Question: i ve issue in alertview.. Initially i had 6 buttons in my alertview.. Then i had to add two more buttons into my alertview.. when i added two more buttons, the frame size becomes an issue..
Kindly refer the screenshot..
'''
-(IBAction)FilterButton:(id)sender
{
UIAlertView *alert1 = [[UIAlertView alloc]
initWithTitle:nil
message:@"
"
delegate:self
cancelButtonTitle:@"Cancel"
otherButtonTitles:@"Customer",@"Contact",@"Lead",@"Team Member",@"Ex-Team Member",@"Inactive Customer",@"All Contacts",nil];
[alert1 show];
}
- (void)alertView:(UIAlertView *)alertView clickedButtonAtIndex:(NSInteger)buttonIndex
{
switch (buttonIndex) {
case 1:
{
qsql = [NSString stringWithFormat:@"select * from pu_Contacts where ContactType = 'CUS' and isDeleted ='0';"];
[self selected];
break;
}
case 2:
{
qsql = [NSString stringWithFormat:@"select * from pu_Contacts where ContactType = 'CT' and isDeleted ='0';"];
[self selected];
break;
}
case 3:
{
qsql = [NSString stringWithFormat:@"select * from pu_Contacts where ContactType = 'LD' and isDeleted ='0';"];
[self selected];
break;
}
case 4:
{
qsql = [NSString stringWithFormat:@"select * from pu_Contacts where ContactType = 'TM' and isDeleted ='0';"];
[self selected];
break;
}
case 5:
{
qsql = [NSString stringWithFormat:@"select * from pu_Contacts where ContactType = 'ETM' and isDeleted ='0';"];
[self selected];
break;
}
case 6:
{
qsql = [NSString stringWithFormat:@"select * from pu_Contacts where ContactType = 'INACUS' and isDeleted ='0';"];
[self selected];
break;
}
case 7:
{
qsql = [NSString stringWithFormat:@"select * from pu_Contacts where isDeleted ='0';"];
[self selected];
break;
}
}
}
'''
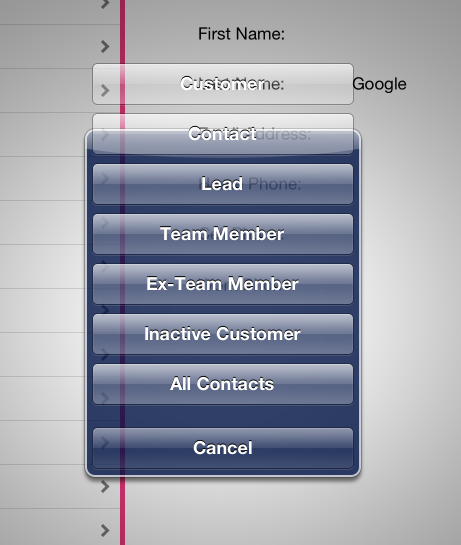
Answer: I tested your create code adding button in Alertview but its hard to manage it so i suggest you to using UIActionsheet like bellow code:-
'''
UIActionSheet *MultipleAcions = [[UIActionSheet alloc] initWithTitle:@"title" delegate:self cancelButtonTitle:@"Cancel Button" destructiveButtonTitle:nil otherButtonTitles:@"Customer",@"Contact",@"Lead",@"Team Member",@"Ex-Team Member",@"Inactive Customer",@"All Contacts",nil];
MultipleAcions.actionSheetStyle = UIActionSheetStyleDefault;
[MultipleAcions showInView:self.view];
'''
it's look linke bellow screenshot:-

and you can get each button's index using bellow UIActionsheet's Delegate:-
'''
-(void)actionSheet:(UIActionSheet *)actionSheets clickedButtonAtIndex:(NSInteger)buttonIndex
'''